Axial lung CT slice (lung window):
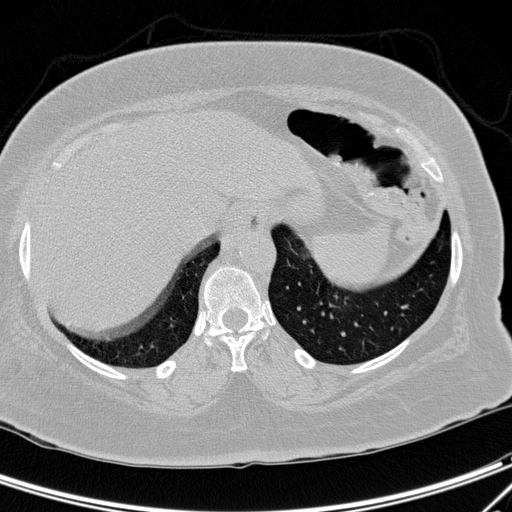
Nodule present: no